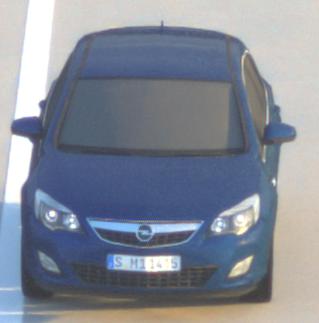
Make: Opel
Model: Astra 1.4 ecoFlex
Detailed model: Astra (J)
Model produced from: 2009/12
Model produced until: 2010/12
Doors: 5
Color: blue
Road condition: dry road
Daytime: sunrise or sunset
Contrast: medium contrast